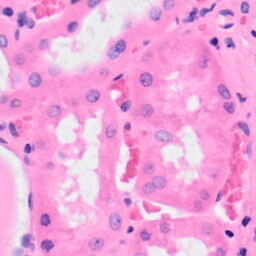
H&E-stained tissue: Kidney